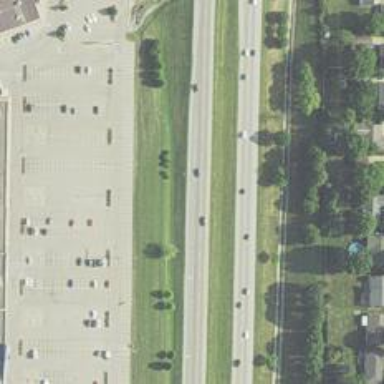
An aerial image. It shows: Trunk link highway.